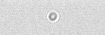
Label: camera_spot